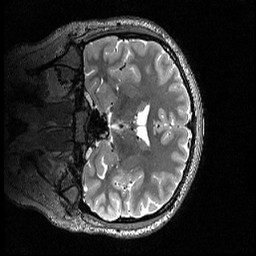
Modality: T2w
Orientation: coronal
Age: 22
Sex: female
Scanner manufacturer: siemens
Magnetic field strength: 3 T
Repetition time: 3.2 s
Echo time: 0.56 s